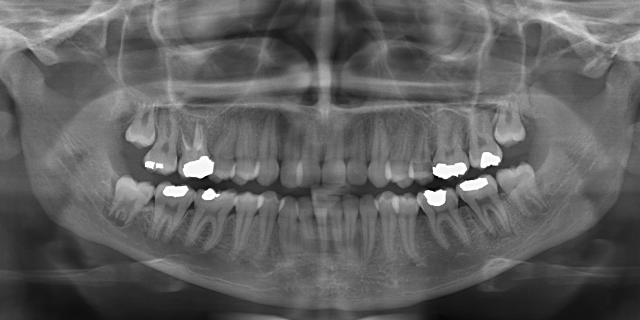
adult